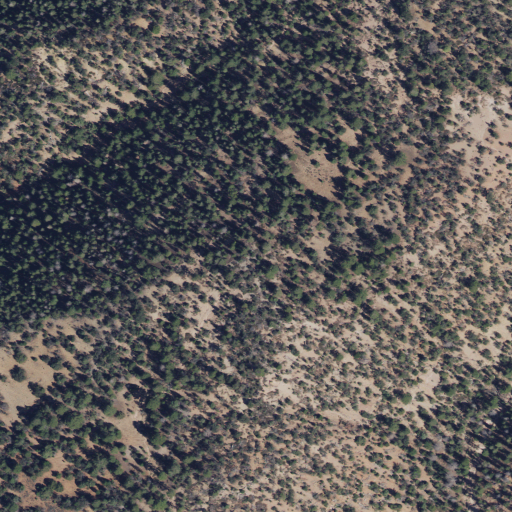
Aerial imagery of valley in Utah named Bean Canyon containing only evergreen forest